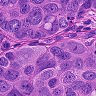
Metastatic tissue present: yes